Question: I'm searching from 3 days ago how to make a custom system tray message using Qt.
I guess I'll have to make a class which extend from the balloon class but, how ?
I want to make something like that :
<URL>
<URL>
Or also like the Skype Notification zone :

Thanks for your future answers ! <3
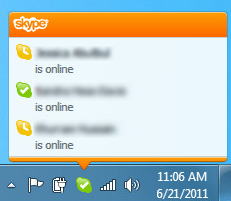
Answer: You can use <URL>. It enables you to show any arbitrary widget as a tooltip. So i think you can create your custom widget and show it using 'QxtToolTip' in the proper position. You can use this static function :
'''
void QxtToolTip::show ( const QPoint & pos, QWidget * tooltip, QWidget * parent = 0, const QRect & rect = QRect() ) [static]
'''
It can be like:
'''
#include <QxtToolTip>
MyCustomWidget widget;
QPoint myPosition(x,y);
QxtToolTip::show ( &myPosition, &widget, parent);
'''